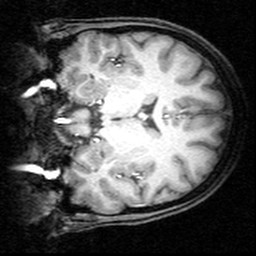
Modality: T1w
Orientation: coronal
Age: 27
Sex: female